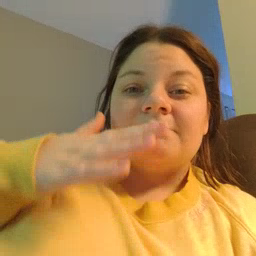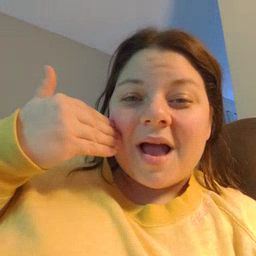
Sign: smile